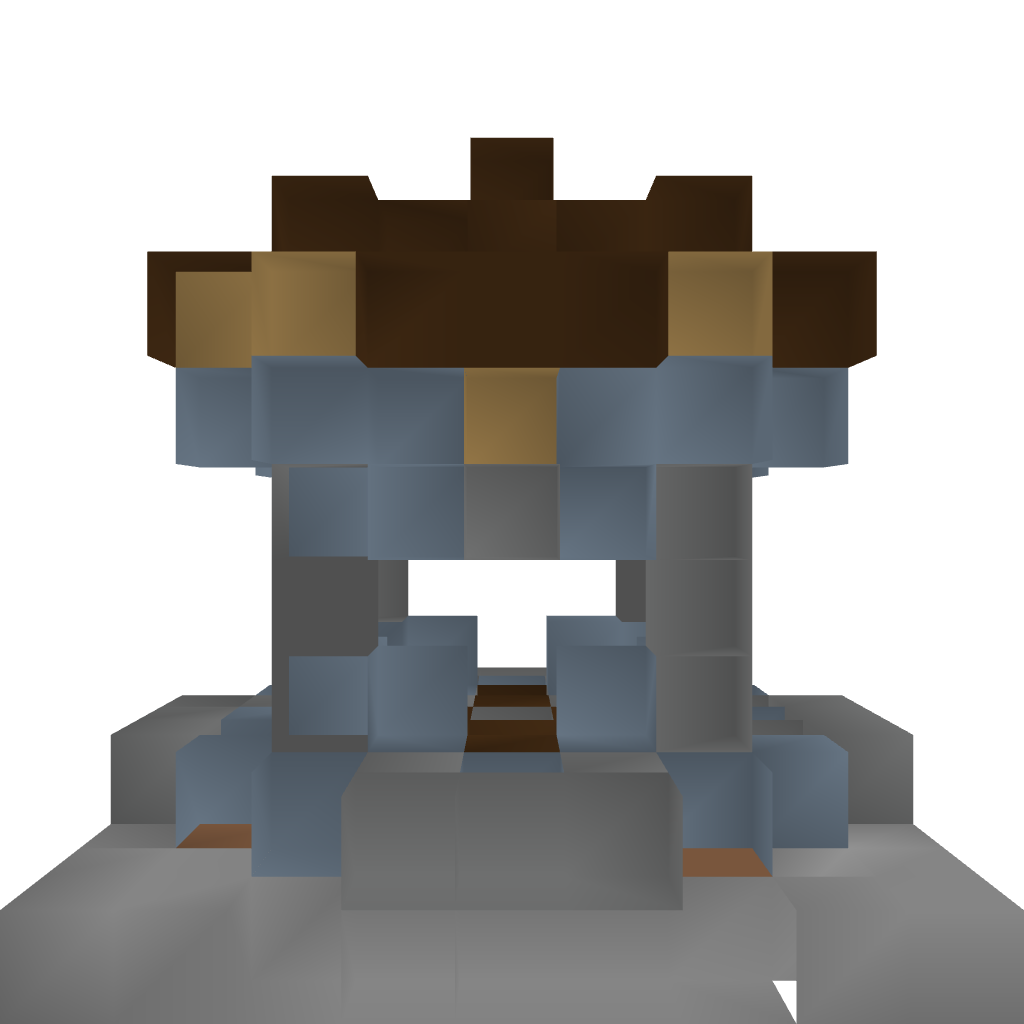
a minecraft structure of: HealingShrine 1